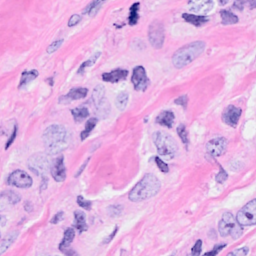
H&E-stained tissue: Breast